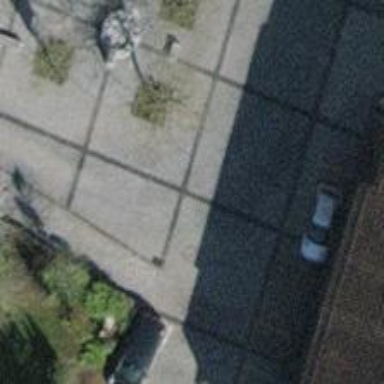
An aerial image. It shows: Residential road with cobblestone surface.